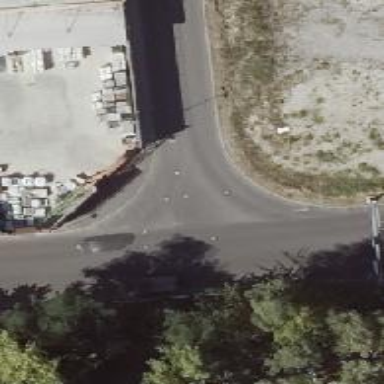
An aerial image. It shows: Asphalt service road.